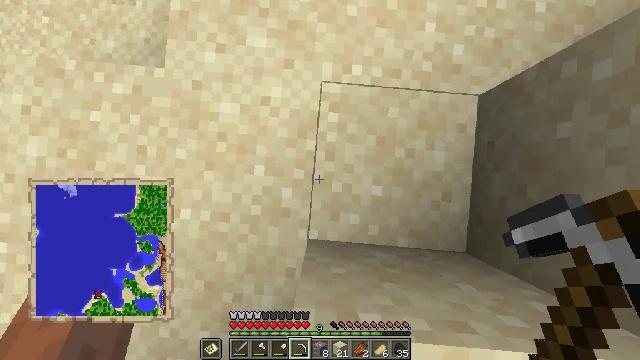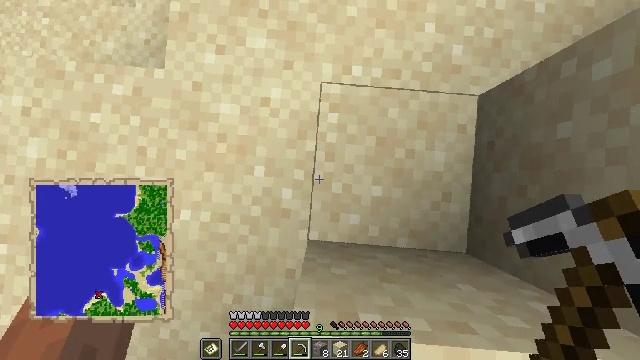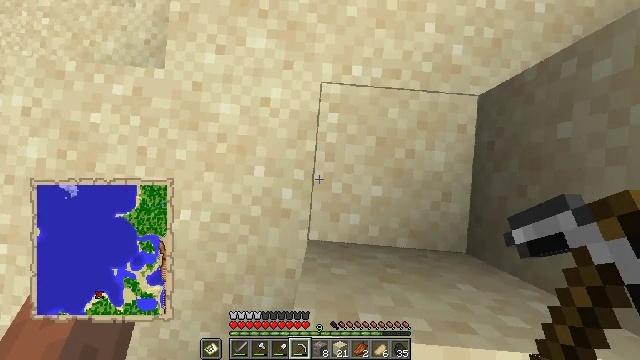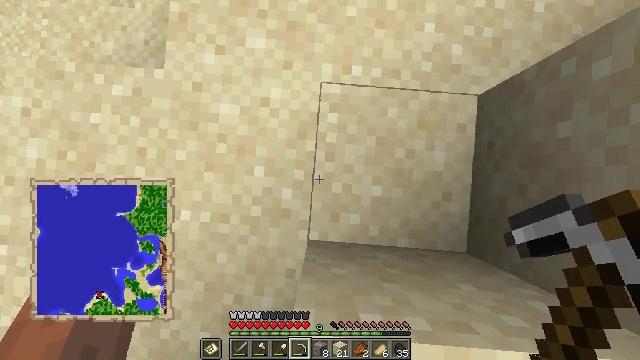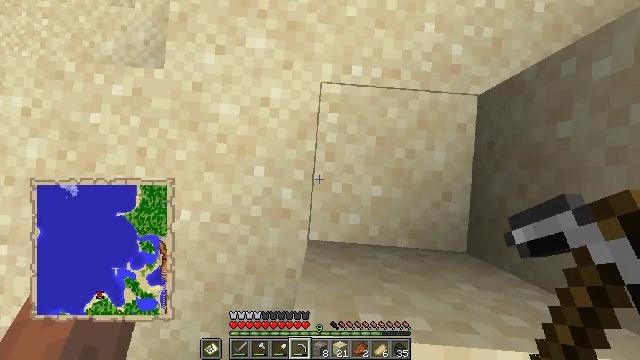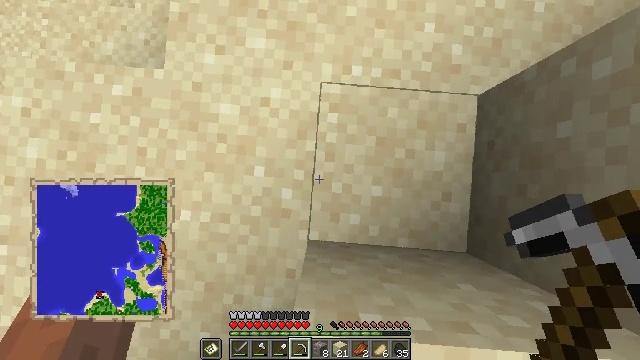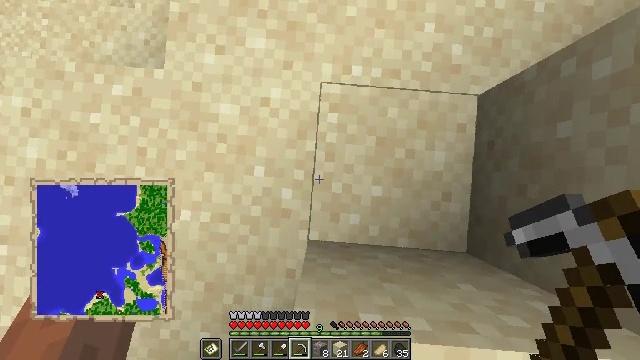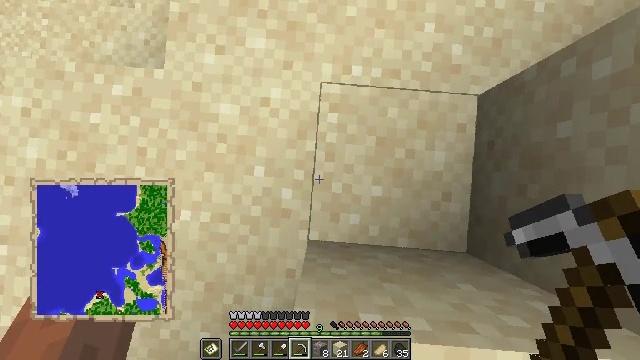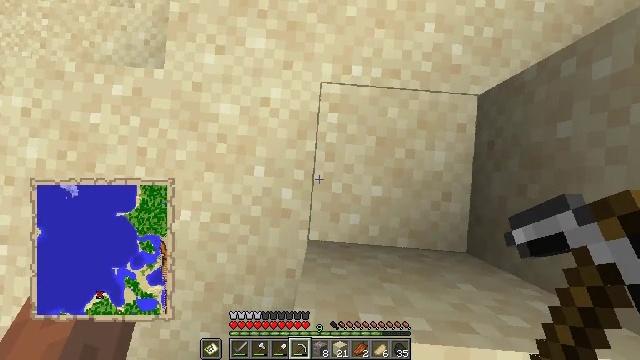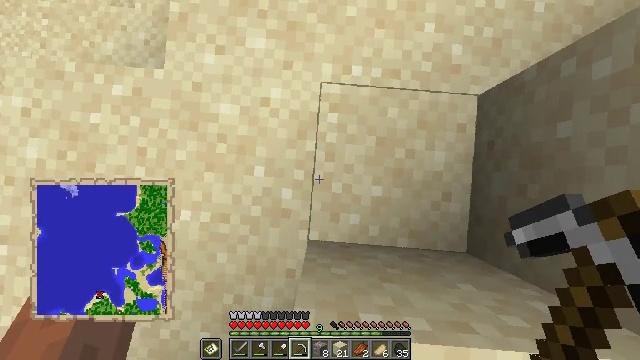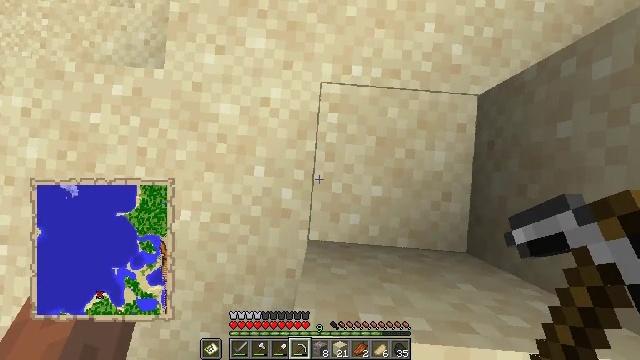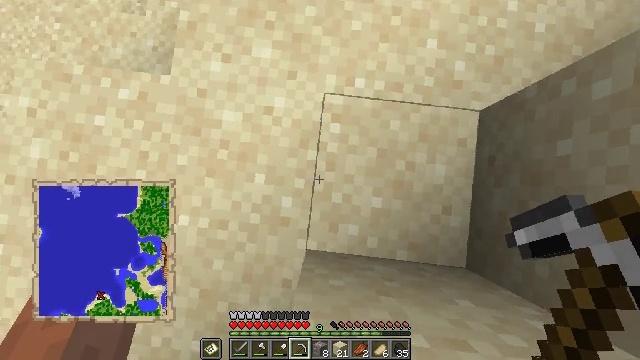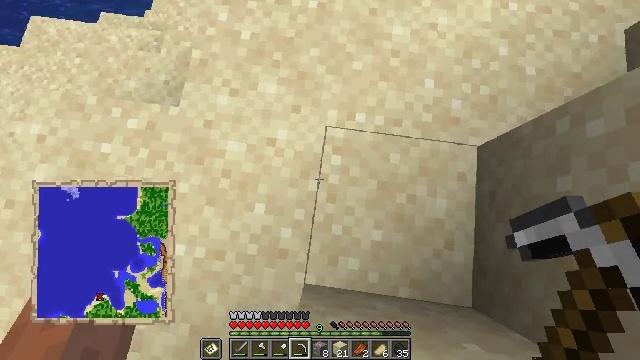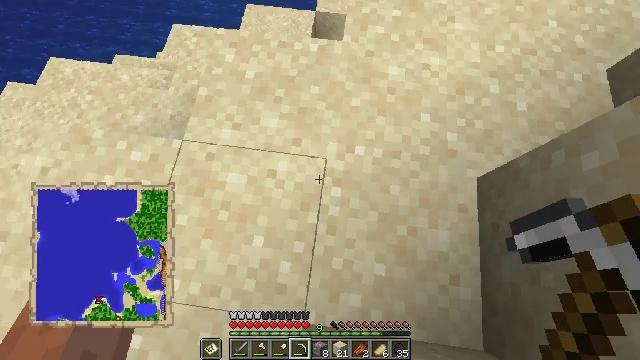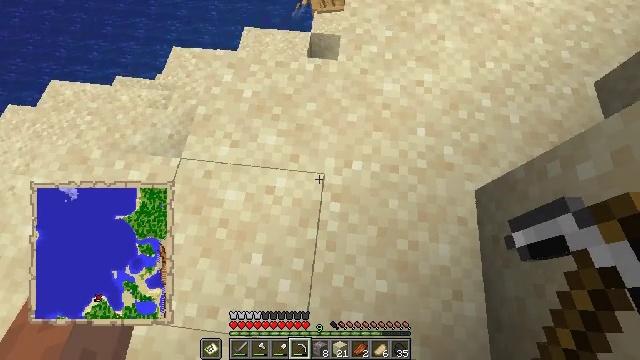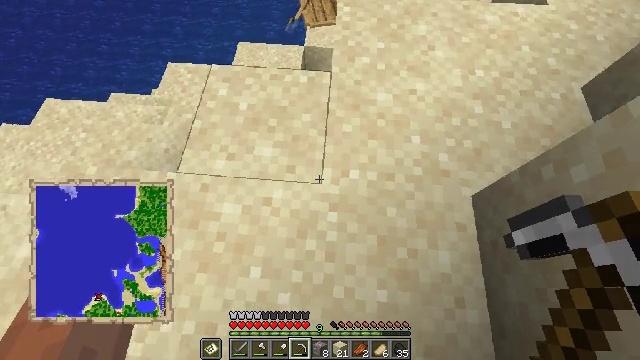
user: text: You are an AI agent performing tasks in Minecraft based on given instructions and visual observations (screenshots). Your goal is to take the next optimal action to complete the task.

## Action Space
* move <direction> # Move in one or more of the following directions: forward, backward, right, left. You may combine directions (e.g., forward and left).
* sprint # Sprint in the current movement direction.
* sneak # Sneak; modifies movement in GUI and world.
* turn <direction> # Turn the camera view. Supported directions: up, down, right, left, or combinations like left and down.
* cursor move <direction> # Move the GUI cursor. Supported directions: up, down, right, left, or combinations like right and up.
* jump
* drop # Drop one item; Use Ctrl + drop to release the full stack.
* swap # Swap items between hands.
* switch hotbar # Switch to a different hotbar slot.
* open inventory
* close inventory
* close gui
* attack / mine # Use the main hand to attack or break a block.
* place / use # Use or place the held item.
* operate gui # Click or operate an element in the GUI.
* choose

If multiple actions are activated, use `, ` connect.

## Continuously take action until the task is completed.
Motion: motion action
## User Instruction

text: Dig up some sand.
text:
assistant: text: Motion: no_op
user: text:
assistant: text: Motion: no_op
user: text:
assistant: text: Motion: no_op
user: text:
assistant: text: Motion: no_op
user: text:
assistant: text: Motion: no_op
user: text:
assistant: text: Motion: no_op
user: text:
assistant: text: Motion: no_op
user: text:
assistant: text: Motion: no_op
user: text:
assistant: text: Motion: no_op
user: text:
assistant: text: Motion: no_op
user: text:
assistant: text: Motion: turn left and up
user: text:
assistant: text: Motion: turn left and up
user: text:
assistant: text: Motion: turn up
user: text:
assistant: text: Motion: turn right and up
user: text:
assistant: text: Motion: turn right and up
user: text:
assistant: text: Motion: turn right and up
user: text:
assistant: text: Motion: no_op
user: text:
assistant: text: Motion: no_op
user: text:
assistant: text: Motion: no_op
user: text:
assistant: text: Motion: no_op
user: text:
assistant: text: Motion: move left
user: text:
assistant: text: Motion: move left
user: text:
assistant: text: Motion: no_op
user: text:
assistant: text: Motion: no_op
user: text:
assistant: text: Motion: turn down
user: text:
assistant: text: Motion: no_op
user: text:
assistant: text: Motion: no_op
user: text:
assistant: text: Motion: no_op
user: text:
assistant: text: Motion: no_op
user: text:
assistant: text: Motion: no_op